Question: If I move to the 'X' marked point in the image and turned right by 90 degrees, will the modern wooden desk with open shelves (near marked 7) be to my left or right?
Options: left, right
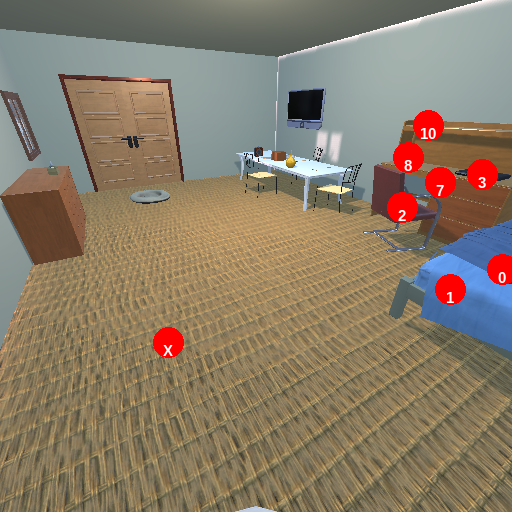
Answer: left